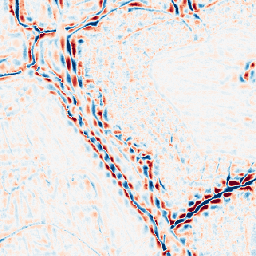
Category: wavelet
Decomposition family: wavelet_biorthogonal
Decomposition parameters: wavelet: bior3.5
level: 3
Upsampling method: area
Upsampling parameters: scale: 4
Upsampling scale: 4